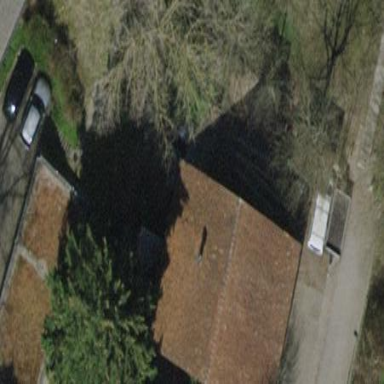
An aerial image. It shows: Shed building.